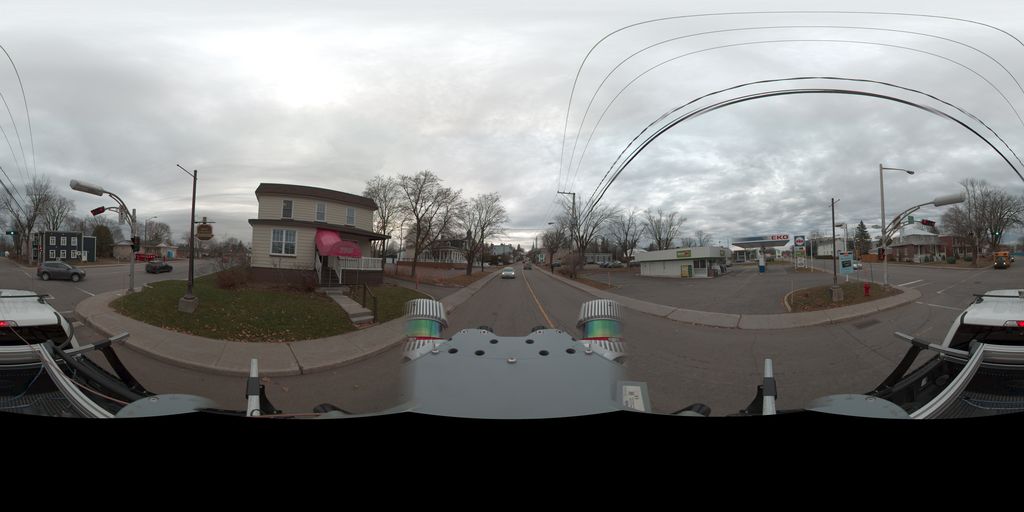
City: quebec_city